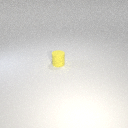
small yellow rubber cylinder